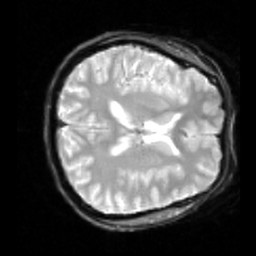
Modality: inplaneT2
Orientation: axial
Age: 30
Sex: female